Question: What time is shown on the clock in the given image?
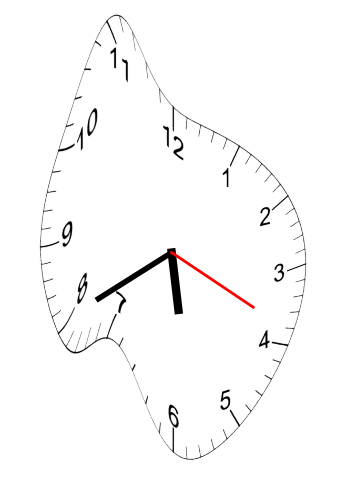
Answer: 05:40:19